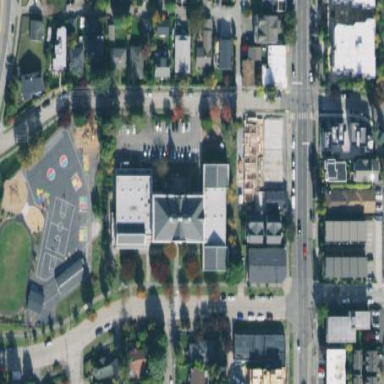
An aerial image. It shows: School building.